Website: ulta-beauty
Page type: delivery-shipping
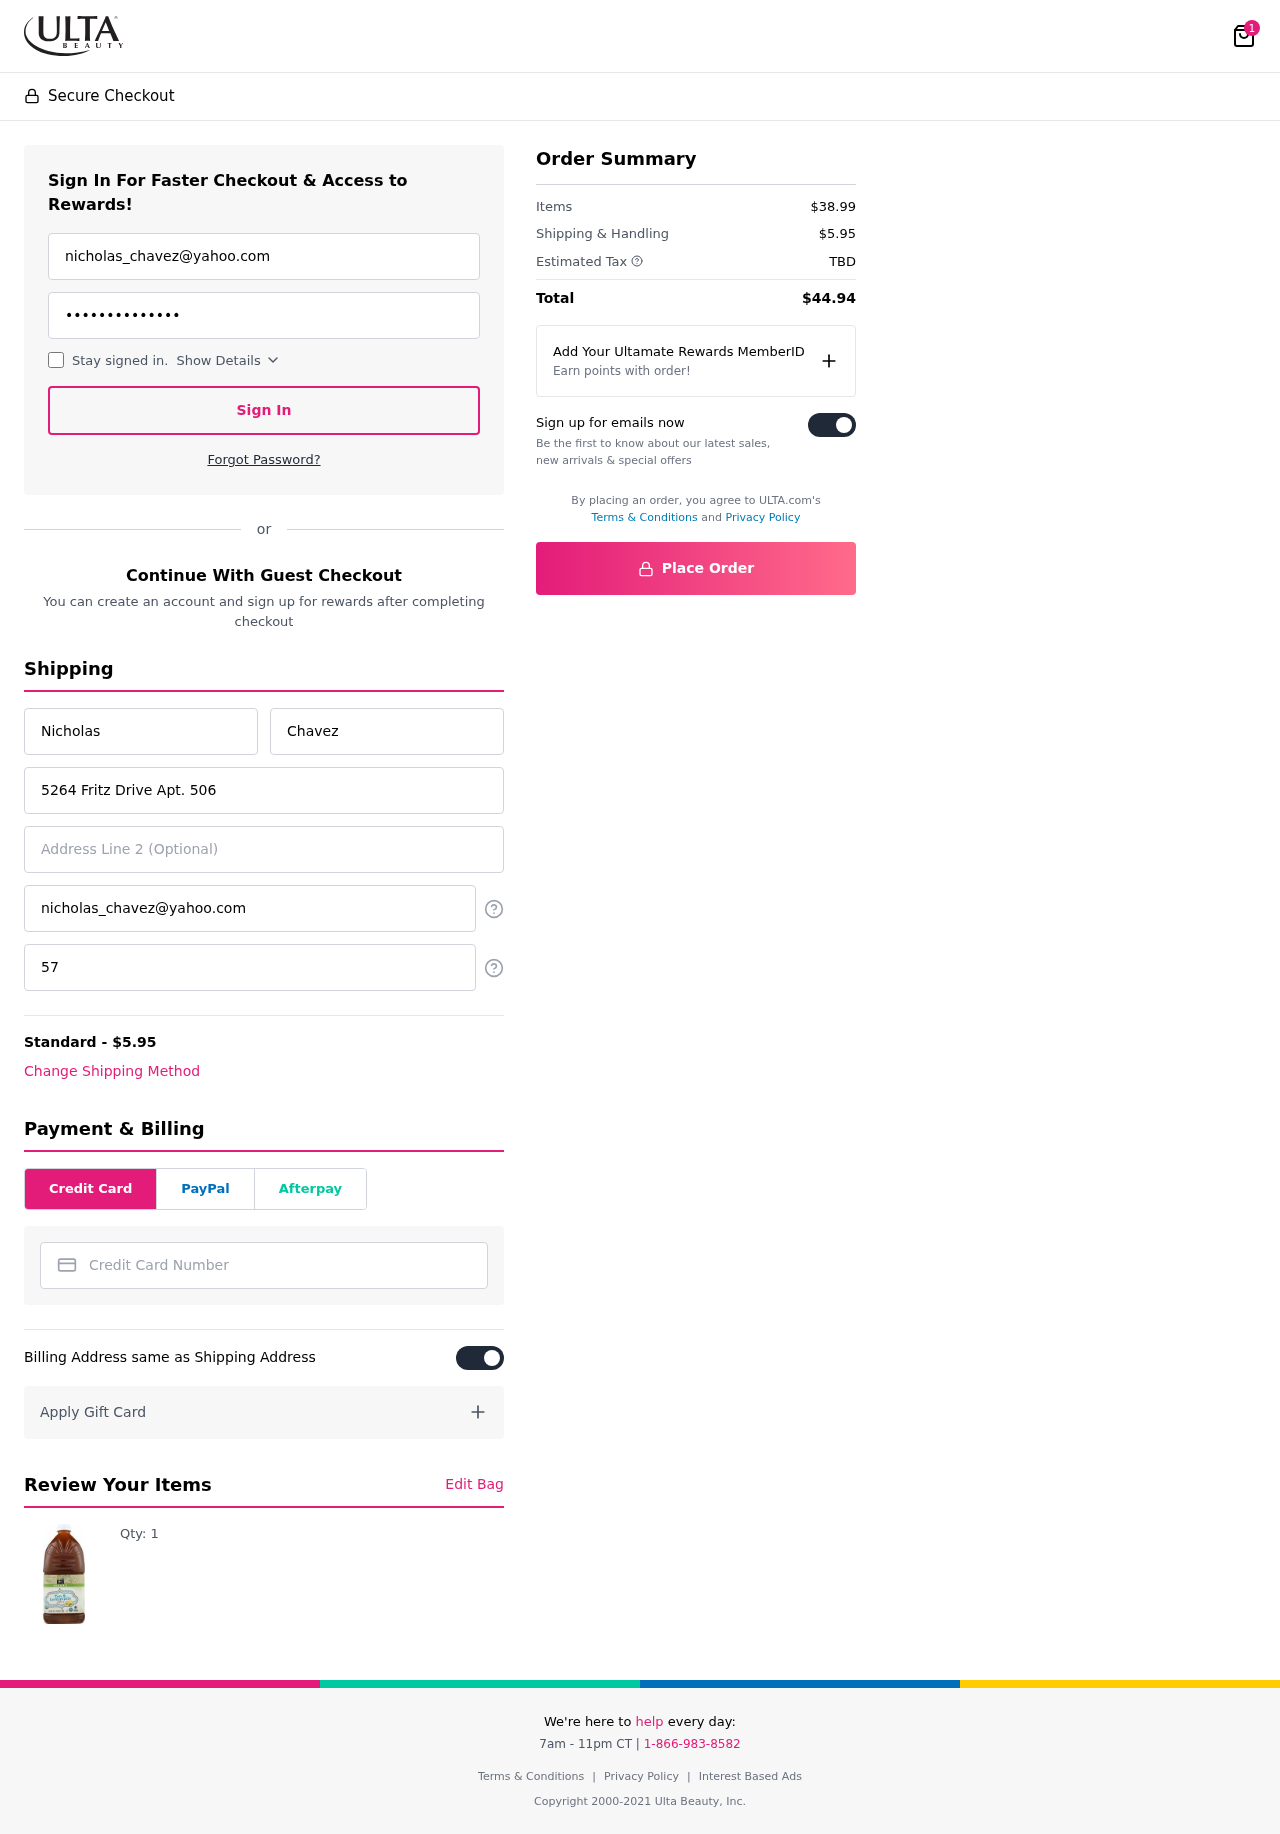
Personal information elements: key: PII_CARD_NUMBER
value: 4638 6630 9715 2034
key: PII_EMAIL
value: nicholas_chavez@yahoo.com
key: PII_EMAIL2
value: nicholas_chavez@yahoo.com
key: PII_FIRSTNAME
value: Nicholas
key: PII_LASTNAME
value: Chavez
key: PII_PHONE
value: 5798239329
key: PII_STREET
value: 5264 Fritz Drive Apt. 506
Product elements: key: PRODUCT1_QUANTITY
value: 1
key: PRODUCT1
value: Qty: 1
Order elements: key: ORDER_NUM_ITEMS
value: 1
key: ORDER_SHIPPING_COST
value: $5.95
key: ORDER_SUBTOTAL
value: $38.99
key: ORDER_TAX
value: TBD
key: ORDER_TOTAL
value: $44.94